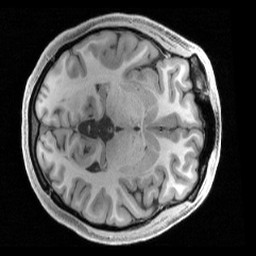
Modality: T1w
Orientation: axial
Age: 19
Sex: female
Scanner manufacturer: siemens
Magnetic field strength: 3 T
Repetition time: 2.4 s
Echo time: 0.00231 s